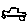
Label: car